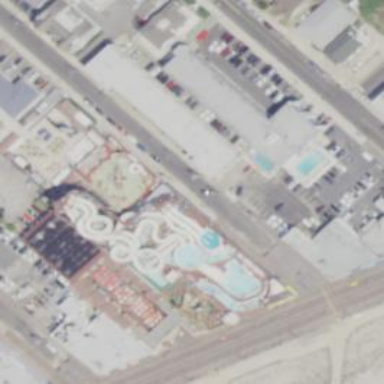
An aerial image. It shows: Water slide attraction.